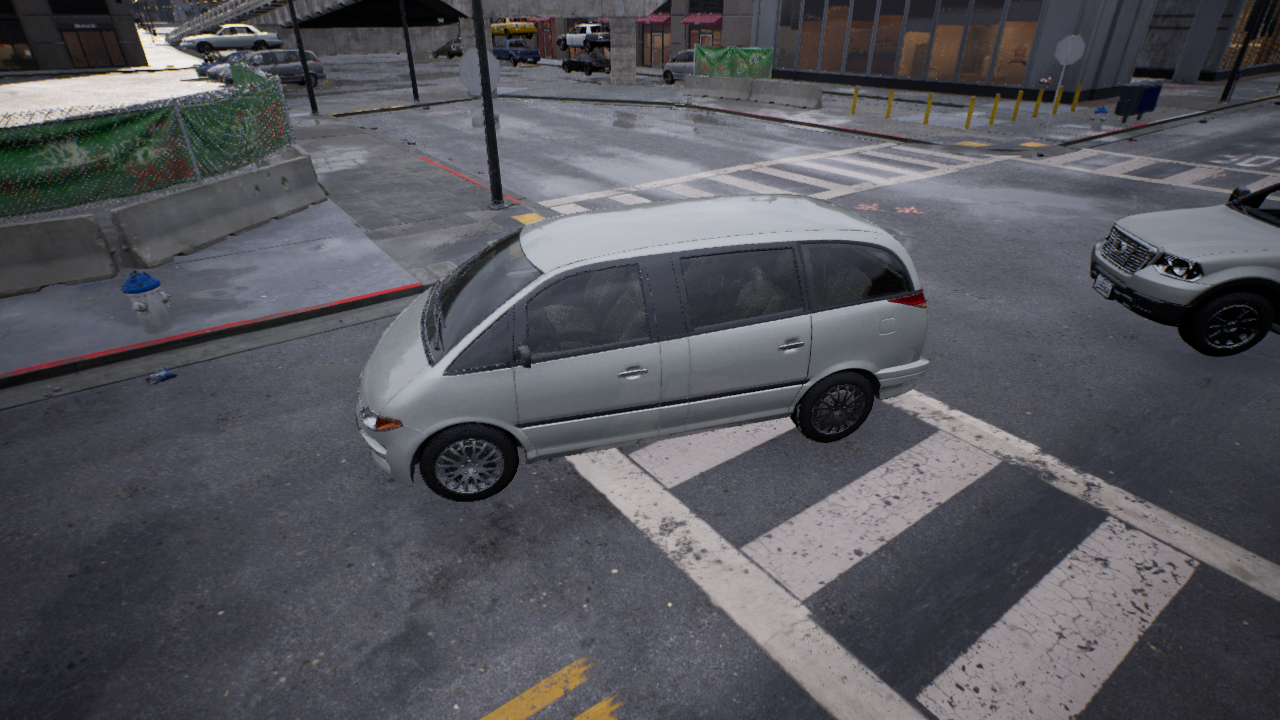
Venue: intersection
Lighting: clear day
Vehicle rig: minivan